Question:
I want to create a page like this. these 7 buttons are already exist but if user want to add more categories (button) then he can do using button and delete using button.
Any idea or tutorial for making this?
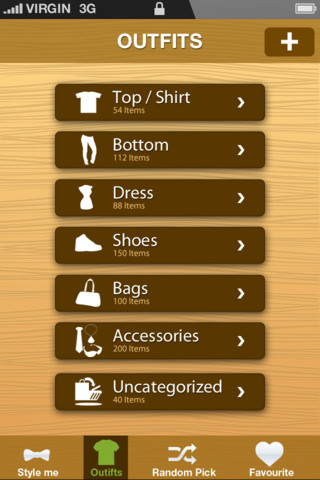
Answer: Create/Remove button 'onClick' of '+ button' and '- button' as below:
'''
public void onClick(View v) {
switch(v.getId()){
case (R.id.plusbutton):
Button myButton = new Button(this);
myButton.setText("Add Me");
LinearLayout ll = (LinearLayout)findViewById(R.id.buttonlayout);
LayoutParams lp = new LayoutParams(LayoutParams.MATCH_PARENT, LayoutParams.WRAP_CONTENT);
ll.addView(myButton, lp);
break;.
case (R.id.minusbutton):
Button myButton = new Button(this);
myButton.setText("Remove Me");
LinearLayout ll = (LinearLayout)findViewById(R.id.buttonlayout);
LayoutParams lp = new LayoutParams(LayoutParams.MATCH_PARENT, LayoutParams.WRAP_CONTENT);
ll.removeView(myButton, lp);
break;
}
}
'''